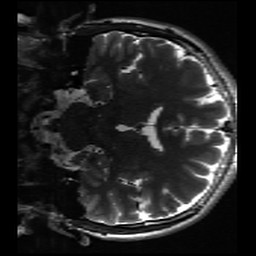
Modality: inplaneT2
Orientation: coronal